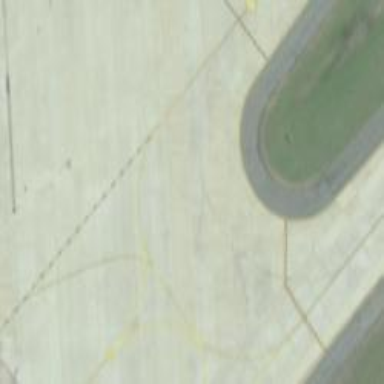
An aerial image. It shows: View of taxiway at the airport.